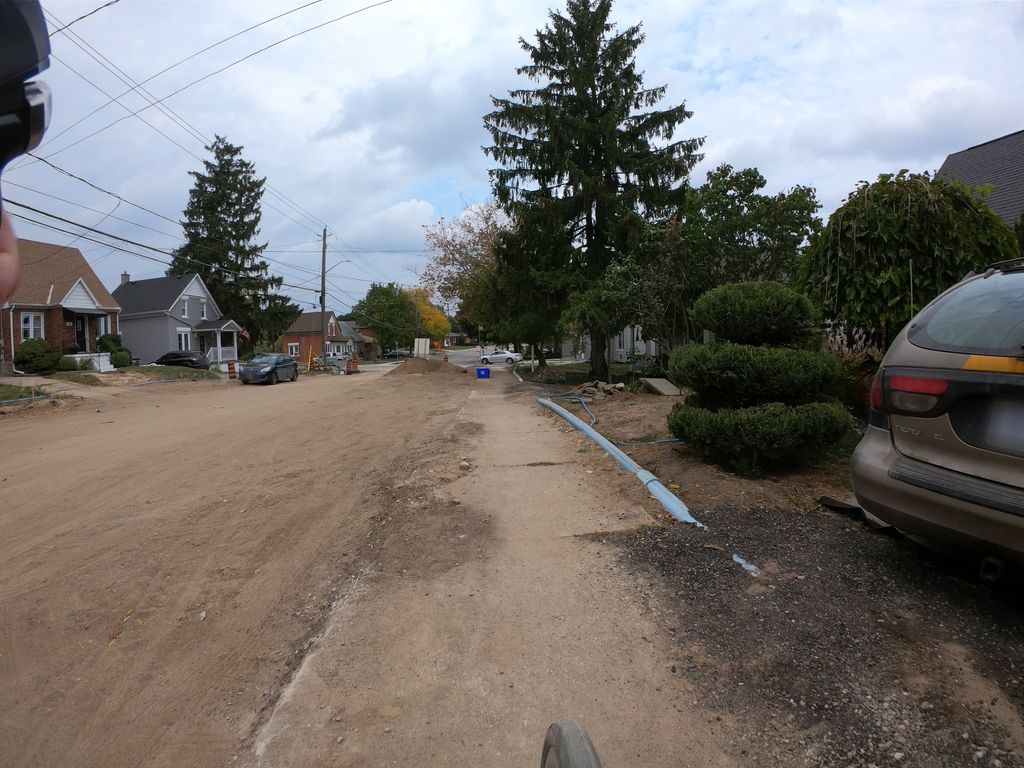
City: kitchener-waterloo